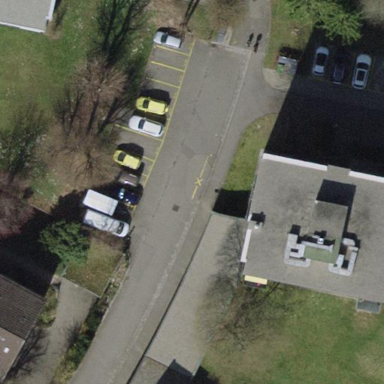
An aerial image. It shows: Group of garages.